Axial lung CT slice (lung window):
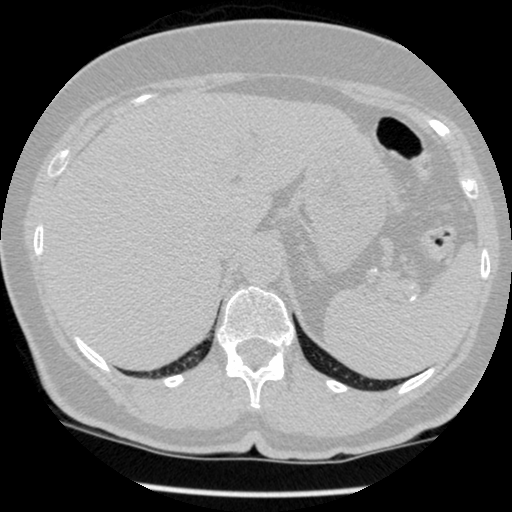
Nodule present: no